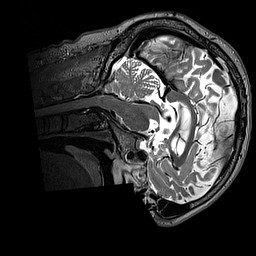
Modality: T2w
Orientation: sagittal
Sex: male
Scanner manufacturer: siemens
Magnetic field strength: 3 T
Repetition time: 3.2 s
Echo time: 0.409 s